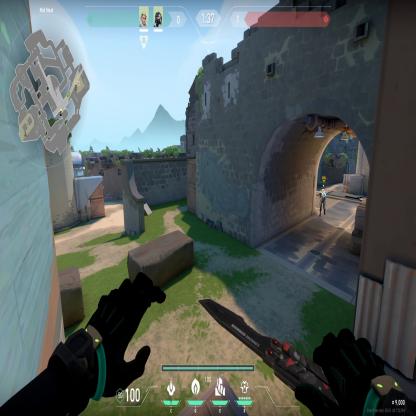
Label: teammate